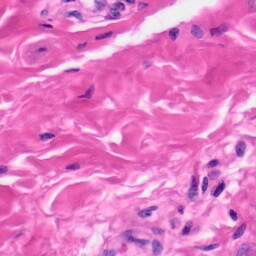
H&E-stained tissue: Skin